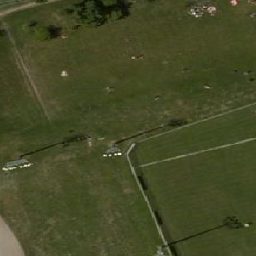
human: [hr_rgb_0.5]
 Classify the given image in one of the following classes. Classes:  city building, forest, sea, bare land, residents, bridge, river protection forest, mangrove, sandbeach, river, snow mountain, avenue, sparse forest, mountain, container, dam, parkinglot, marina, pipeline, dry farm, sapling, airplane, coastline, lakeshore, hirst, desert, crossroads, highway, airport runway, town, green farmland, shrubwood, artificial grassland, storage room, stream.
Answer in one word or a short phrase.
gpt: artificial grassland